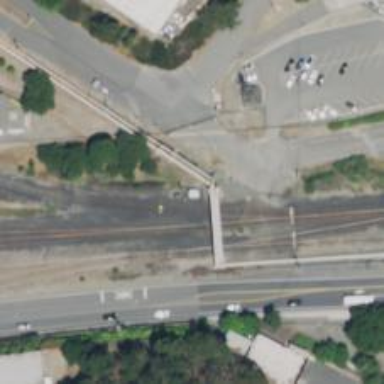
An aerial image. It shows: Railway spur junction.